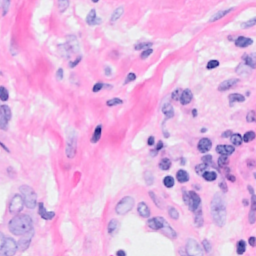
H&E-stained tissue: Breast